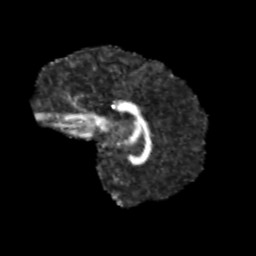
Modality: FA
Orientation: sagittal
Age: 10
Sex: female
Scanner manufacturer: siemens
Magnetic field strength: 3 T
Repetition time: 3.8 s
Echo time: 0.07 s